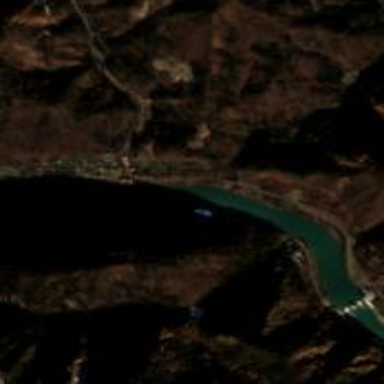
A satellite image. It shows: Beautiful view of river.